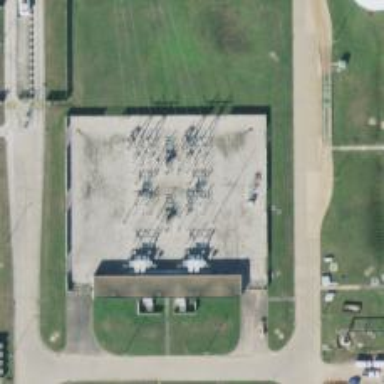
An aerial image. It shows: Switch for power supply.